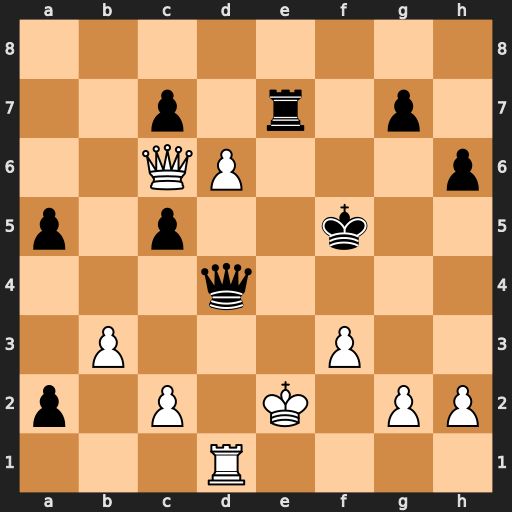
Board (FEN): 8/2p1r1p1/2QP3p/p1p2k2/3q4/1P3P2/p1P1K1PP/3R4
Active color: w
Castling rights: -
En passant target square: -
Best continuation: dxe7 Qxd1+ Kxd1